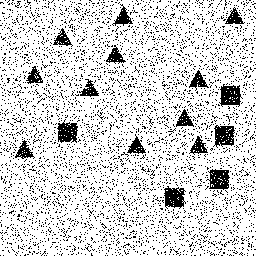
Squares: 5
Triangles: 11
Stars: 0
Total shapes: 16